Question: how do I display a list of items on the screen, like how email is displayed on the screen?

What is this controller called?
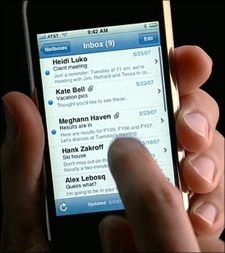
Answer: It is a UITableView. Check the <URL> code sample by apple.